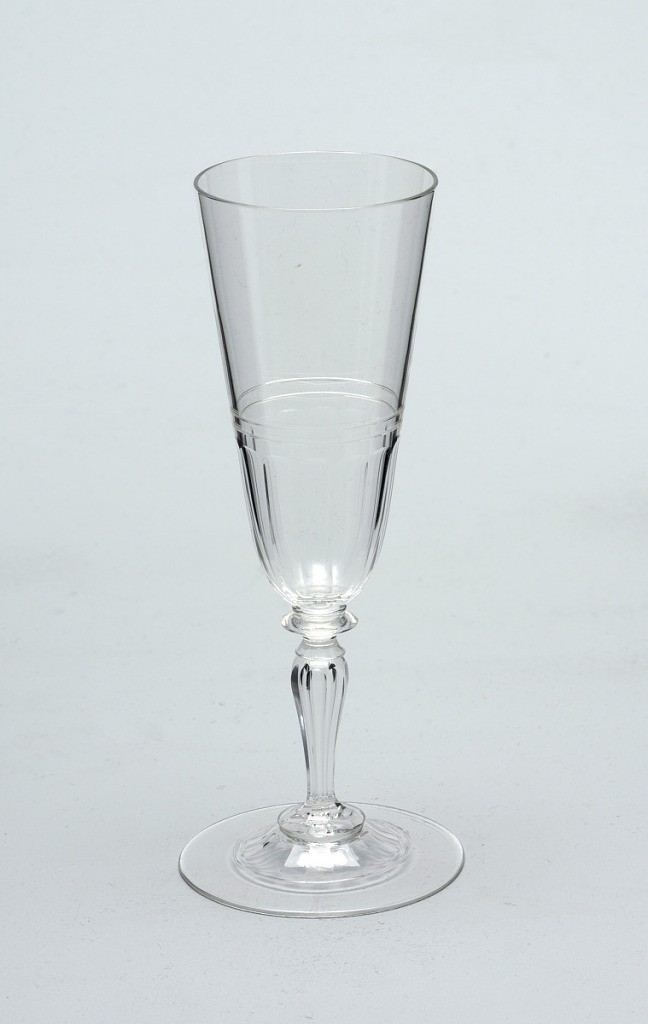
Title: No. 132
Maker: Professor Josef Storck, Austria, 1830 - 1902
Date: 1870
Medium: Mouth-blown crystal, facet-cut and polished
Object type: Champagne flute
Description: Mouth-blown crystal champagne flute, facet-cut and polished (without engraving).